Platform: macOS
Application: Chrome
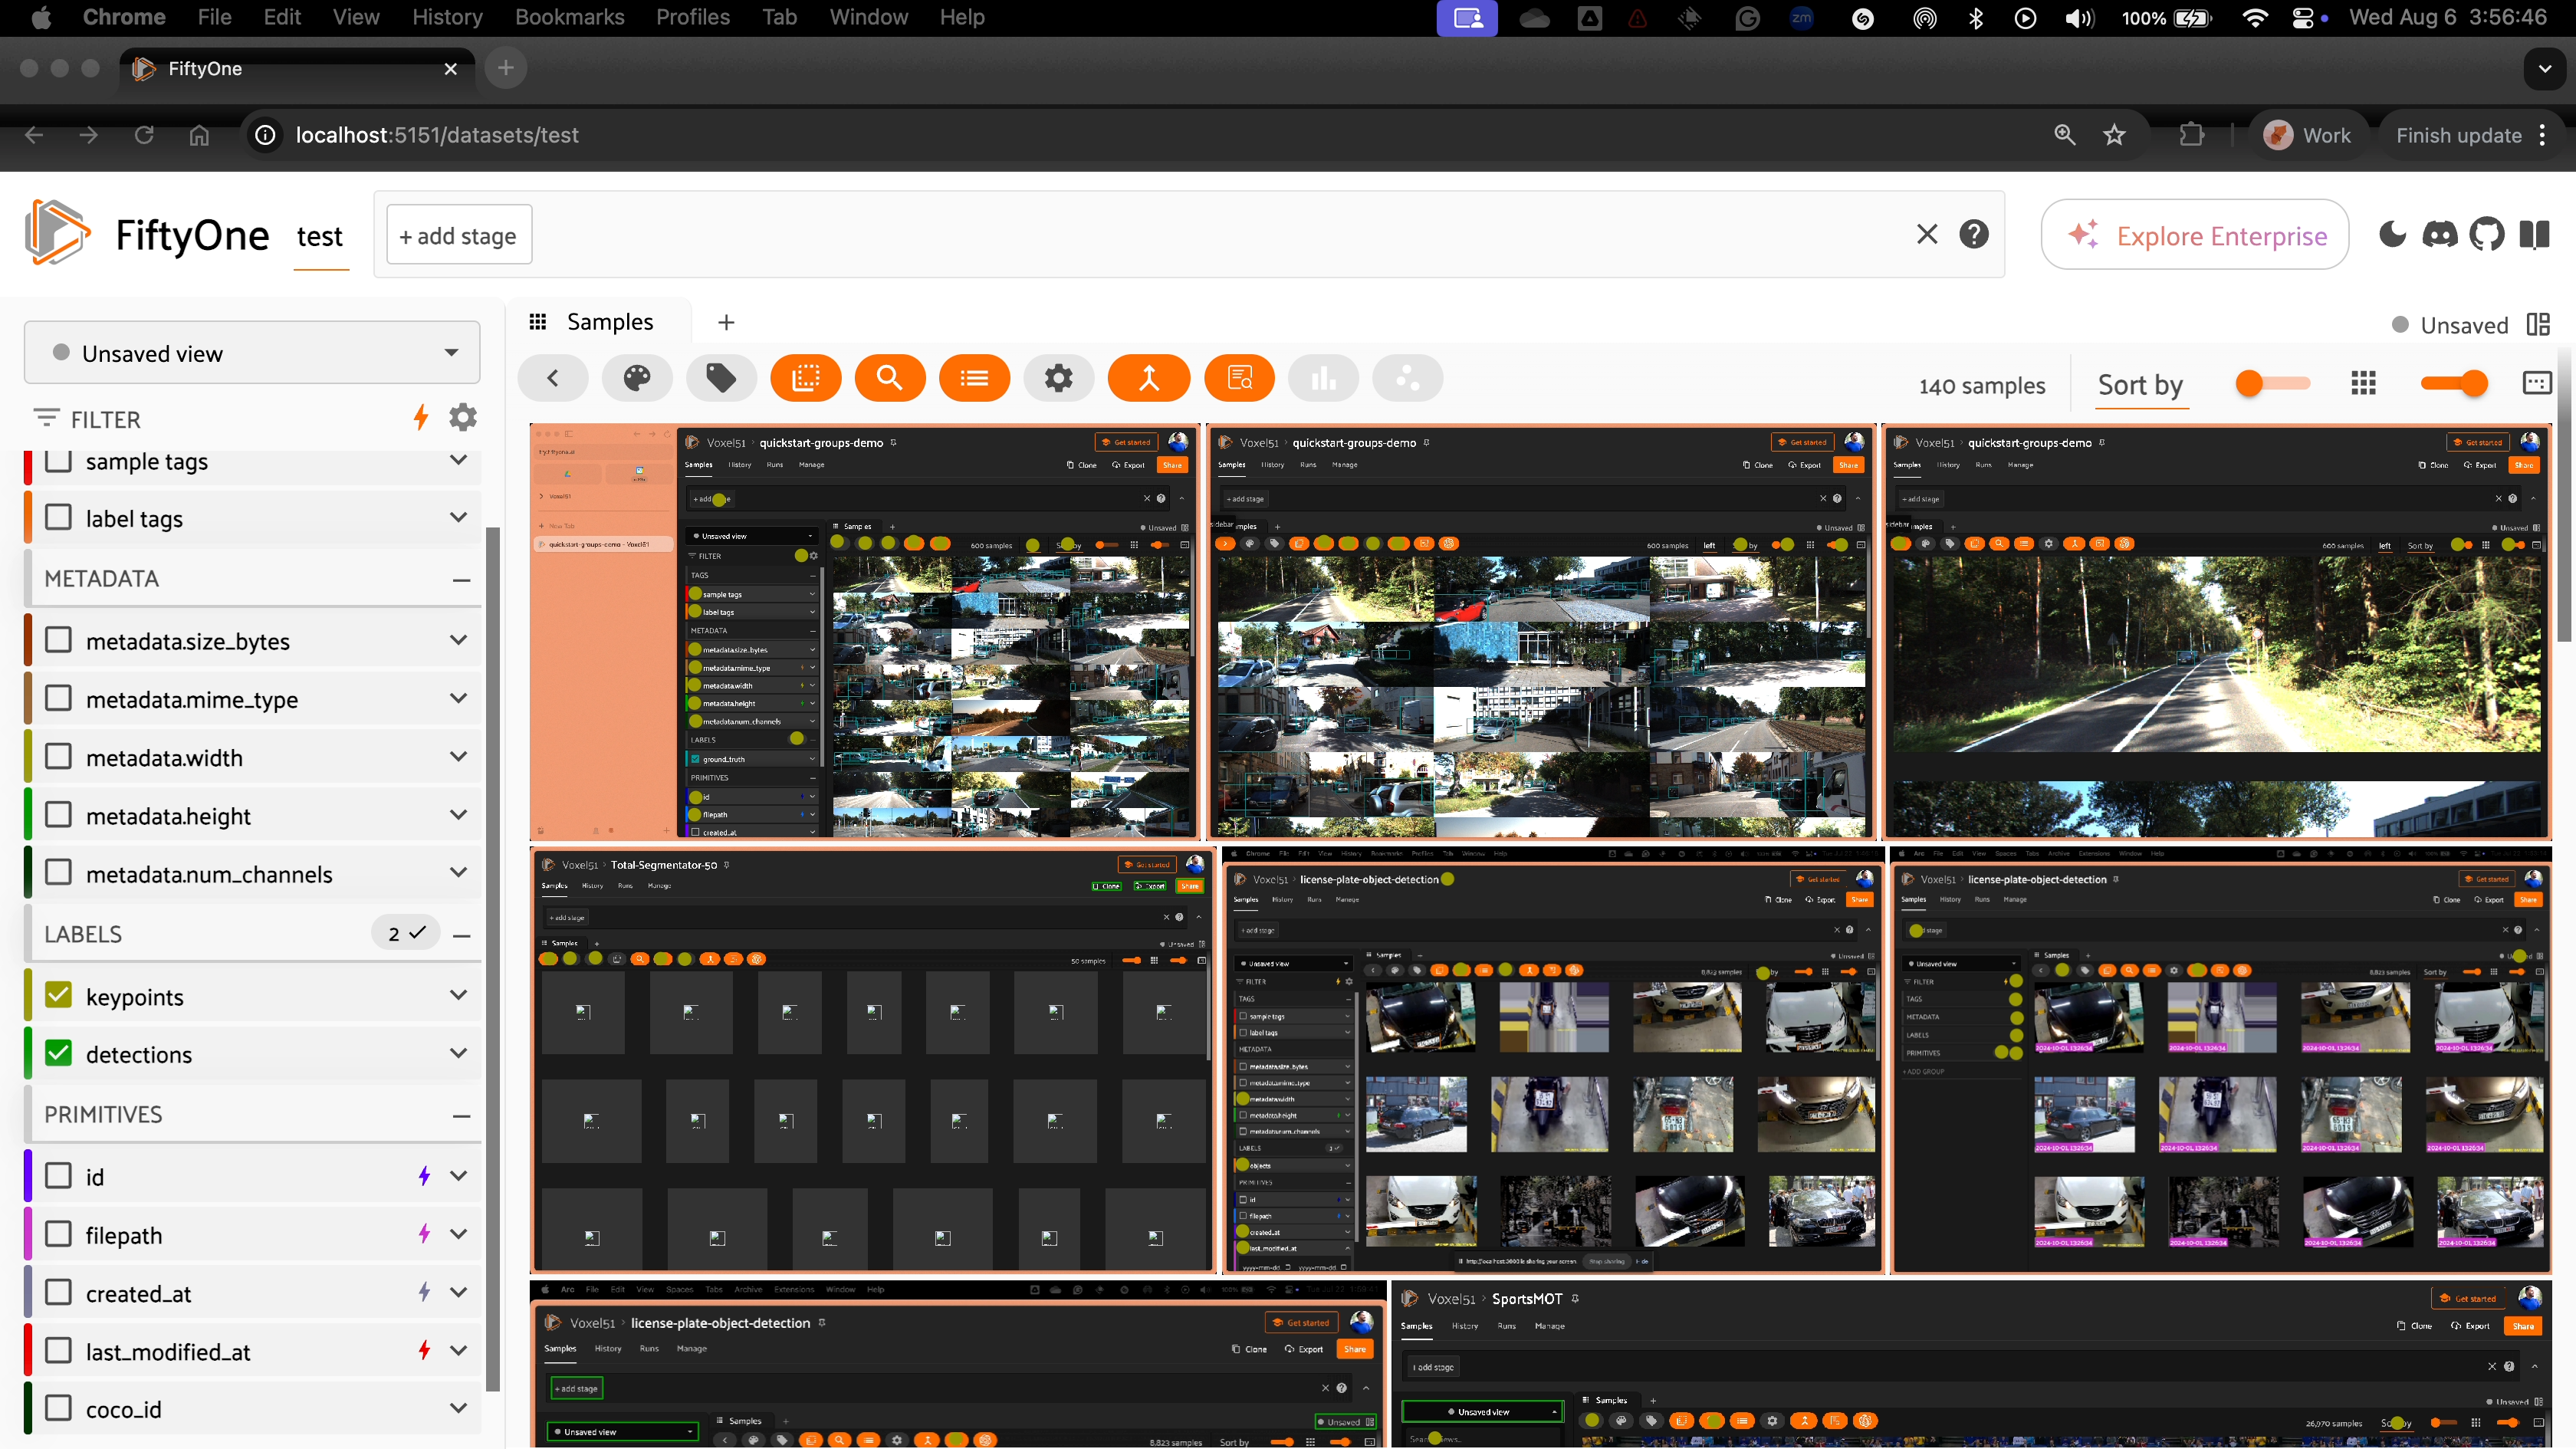
task_description: Reset spacing of samples in the samples panel
action_type: click
element_info: Icon
steps_since_start: 1